Aerial crown-view tile of a tropical tree (Barro Colorado Island, Panama), acquired 20240918:
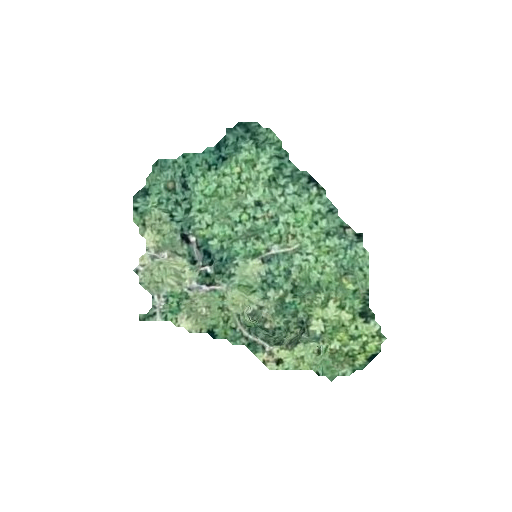
Species: Cecropia insignis
GBIF accepted scientific name: Cecropia insignis
Crown area: 66.491 m²